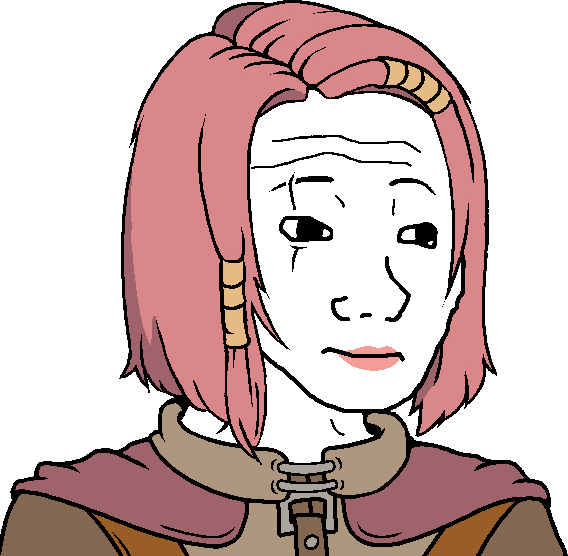
Label: 5_Trad_Wife